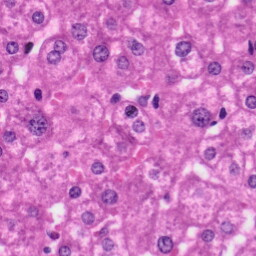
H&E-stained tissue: Liver